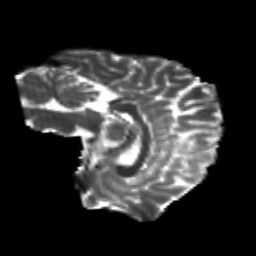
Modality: T2w
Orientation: sagittal
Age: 22
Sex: male
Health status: healthy
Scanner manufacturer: philips
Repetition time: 7.387 s
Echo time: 0.08599 s